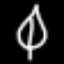
Label: leaf